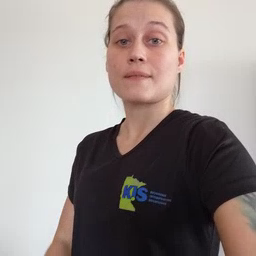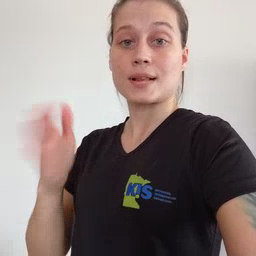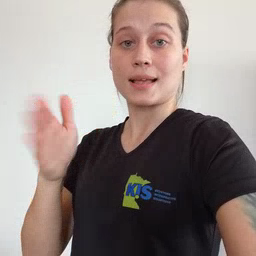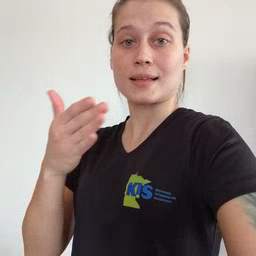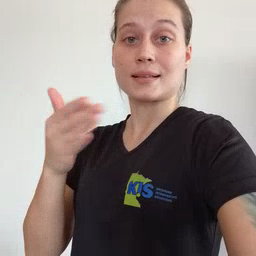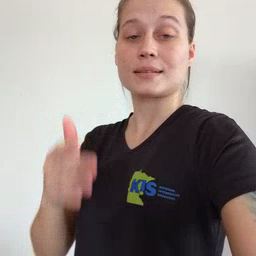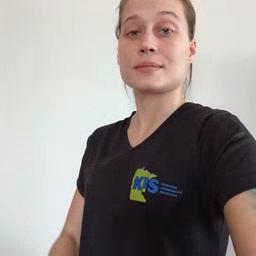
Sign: flag